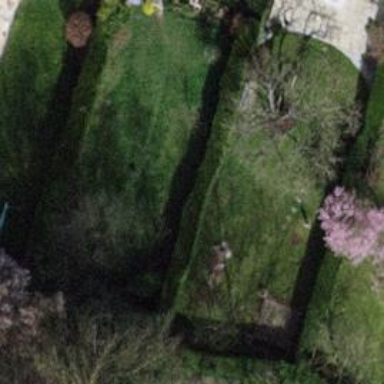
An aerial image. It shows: Garden surrounded by fence.